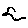
Label: bird